Question:
Why is the text not left aligned with the text and how do I fix it?
'''
<div id="d1">
<div id="d2" style="float: left;">
<div id="d3" style="font-weight: bold; height: 20px; overflow: hidden;">
ColumnDiv
</div>
</div>
test text
</div>
<div id="d4" style="overflow: hidden;">rowDiv</div>
'''
<URL>
This is a simplified version of what I am working with, so I cannot remove/change any of the existing styles. I can add classes/styles and HTML elements.
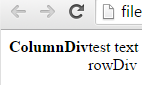
Answer: What suggested will work but the right way to do it is to clear the floating children inside the parent.
There are a couple of ways to do this.
(Add a clearing div inside the parent container. It should be the last element before the closing tag - see ):
'''
<div id="d1">
<div id="d2" style="float: left;">
<div id="d3" style="font-weight: bold; height: 20px; overflow: hidden;">
ColumnDiv
</div>
</div>
test text
<DIV ID="D5" STYLE="HEIGHT:1px; OVERFLOW: HIDDEN; CLEAR: BOTH;"></DIV>
</div>
<div id="d4" style="overflow: hidden;">rowDiv</div>
'''
Add clearing CSS properties to #d1
'''
#d1 {
*zoom: 1; /*IE7 < hack */
clear: both;
/* Add your styling below. For example:*/
background-color: red;
margin-bottom: 20px;
/*etc, etc...*/
}
#d1:before,
#d1:after {
content: " ";
display: table;
}
#d1:after {
clear: both;
}
'''
Create a .clear class and add that to the container that you want to "self clear".
'''
<div id="d1" CLASS="clear">
<div id="d2" style="float: left;">
<div id="d3" style="font-weight: bold; height: 20px; overflow: hidden;">
ColumnDiv
</div>
</div>
test text
</div>
<div id="d4" style="overflow: hidden;">rowDiv</div>
.clear {
*zoom: 1; /*IE7 < hack */
clear: both;
}
.clear:before,
.clear:after {
content: " ";
display: table;
}
.clear:after {
clear: both;
}
'''